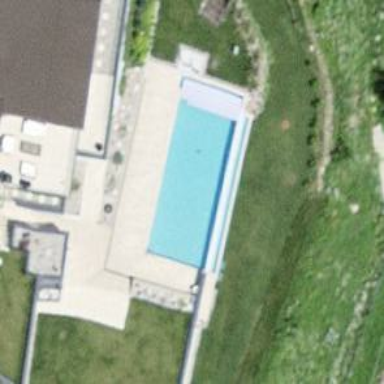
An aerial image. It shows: Swimming pool located in leisure land.